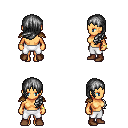
a pixel art fantasy rpg character, female body template, human, tanned skin, leather shoulder armor, white pants, gray left-swept hairstyle, bracelets, brown shoes, four views (front, back, left, right), 2x2 character sprite sheet, small pixel art, hard edges, no anti-aliasing